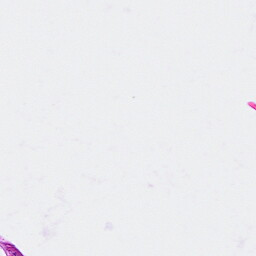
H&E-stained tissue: Breast